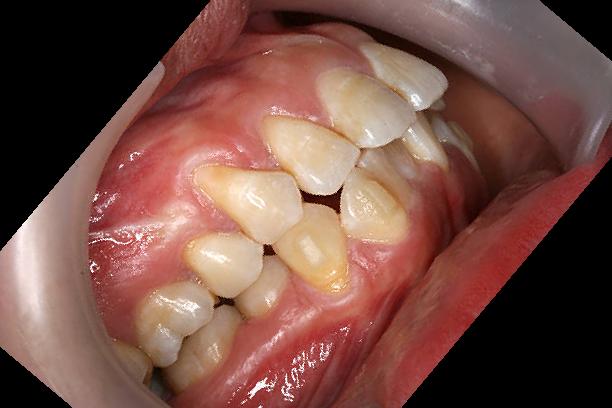
Condition: Gingivitis